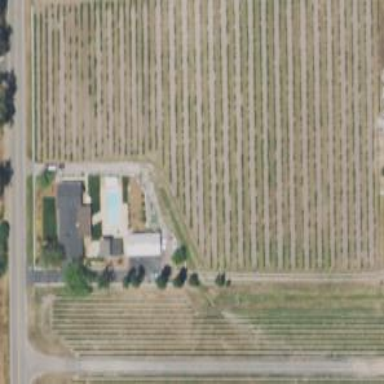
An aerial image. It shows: Vineyard growing grapes.